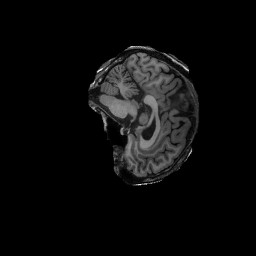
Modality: T1w
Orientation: sagittal
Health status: ill
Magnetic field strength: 3 T